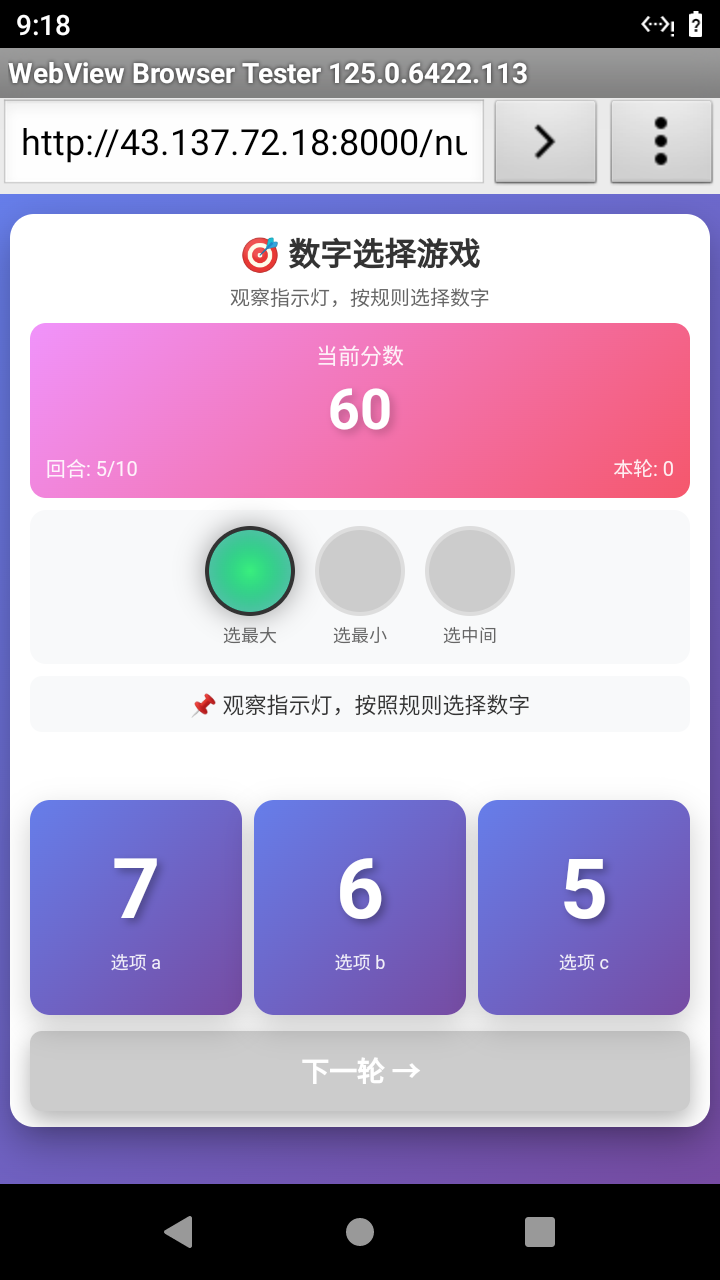

Select the correct number based on the traffic light color.
Answer: 0